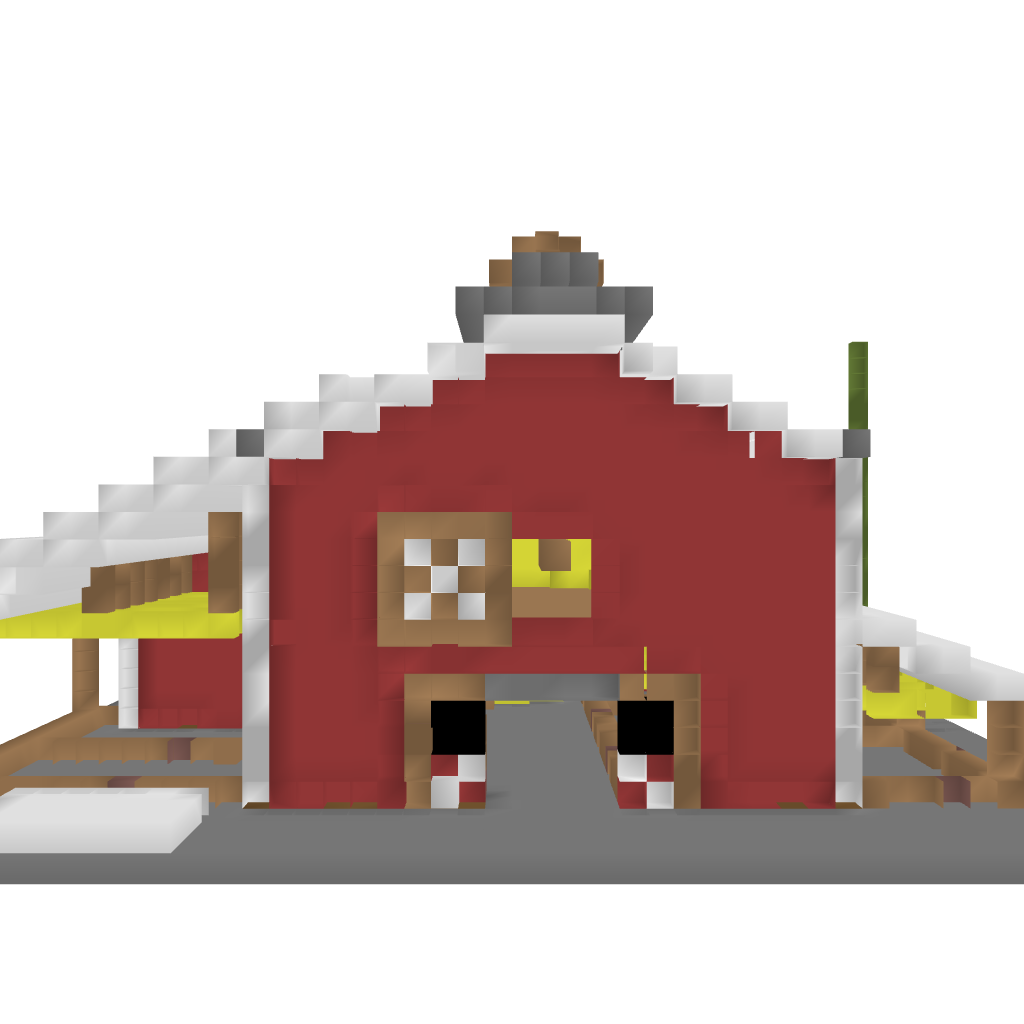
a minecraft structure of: Barn with hay loft high quality